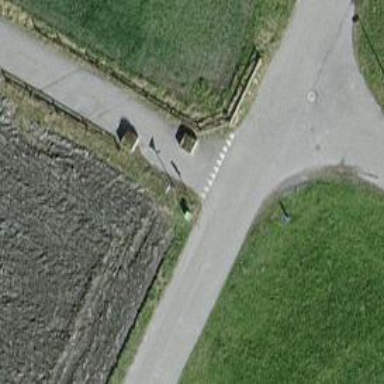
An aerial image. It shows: Bollard.